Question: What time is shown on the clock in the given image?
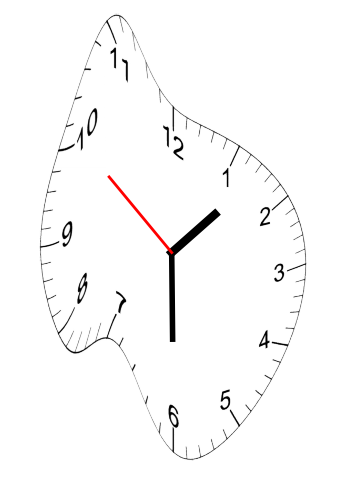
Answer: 01:29:51